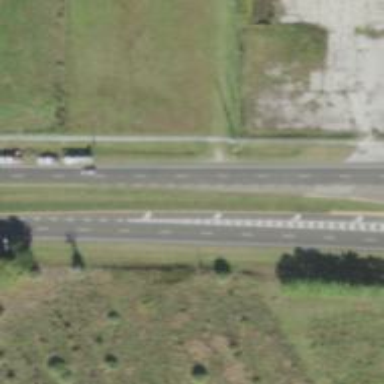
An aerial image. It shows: Asphalt trunk link road.